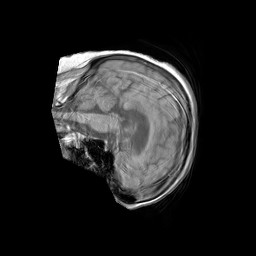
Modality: T1w
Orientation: sagittal
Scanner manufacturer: philips
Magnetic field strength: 3 T
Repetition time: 0.2945 s
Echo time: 0.002302 s